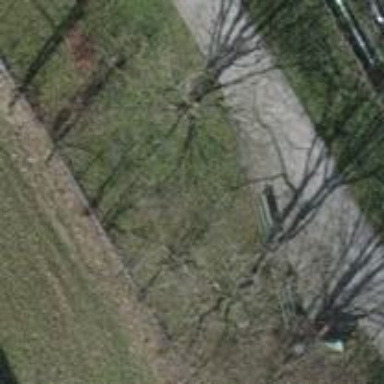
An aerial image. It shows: Bench for seating.